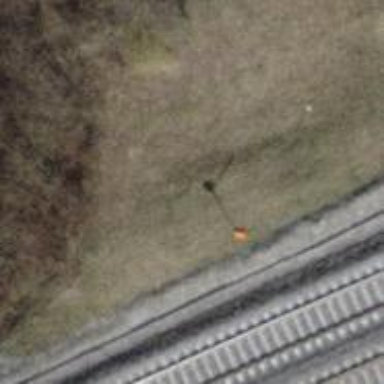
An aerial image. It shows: Object with orange color.